The image is the raw time-domain waveform of a rolling-element bearing's vibration signal. Based on the visible evidence, which condition applies: normal, inner_race, outer_race, ball?
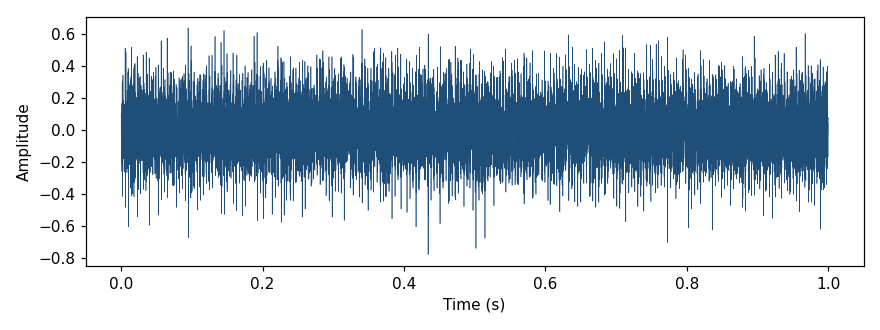
Answer: outer_race